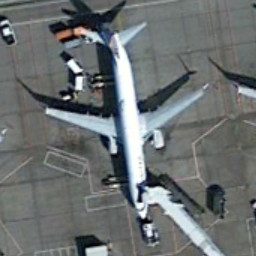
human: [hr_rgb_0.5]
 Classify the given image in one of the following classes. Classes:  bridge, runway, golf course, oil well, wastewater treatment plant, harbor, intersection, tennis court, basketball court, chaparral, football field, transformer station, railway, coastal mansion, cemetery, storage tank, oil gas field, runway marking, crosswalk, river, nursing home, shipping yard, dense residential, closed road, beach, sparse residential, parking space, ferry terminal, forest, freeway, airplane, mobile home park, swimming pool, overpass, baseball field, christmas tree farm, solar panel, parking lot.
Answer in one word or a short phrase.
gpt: airplane